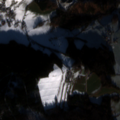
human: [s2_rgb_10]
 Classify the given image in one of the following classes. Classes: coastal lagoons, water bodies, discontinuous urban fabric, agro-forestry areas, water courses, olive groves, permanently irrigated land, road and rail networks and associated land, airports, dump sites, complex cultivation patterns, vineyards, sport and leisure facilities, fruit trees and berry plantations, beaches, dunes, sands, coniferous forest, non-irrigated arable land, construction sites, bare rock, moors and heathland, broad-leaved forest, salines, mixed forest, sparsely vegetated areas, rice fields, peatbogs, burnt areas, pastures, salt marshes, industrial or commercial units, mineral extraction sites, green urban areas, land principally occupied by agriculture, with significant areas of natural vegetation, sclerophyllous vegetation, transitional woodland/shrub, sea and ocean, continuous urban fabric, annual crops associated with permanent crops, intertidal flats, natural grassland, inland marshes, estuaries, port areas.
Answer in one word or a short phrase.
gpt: mineral extraction sites, pastures, broad-leaved forest, mixed forest